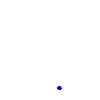
Particle: pion